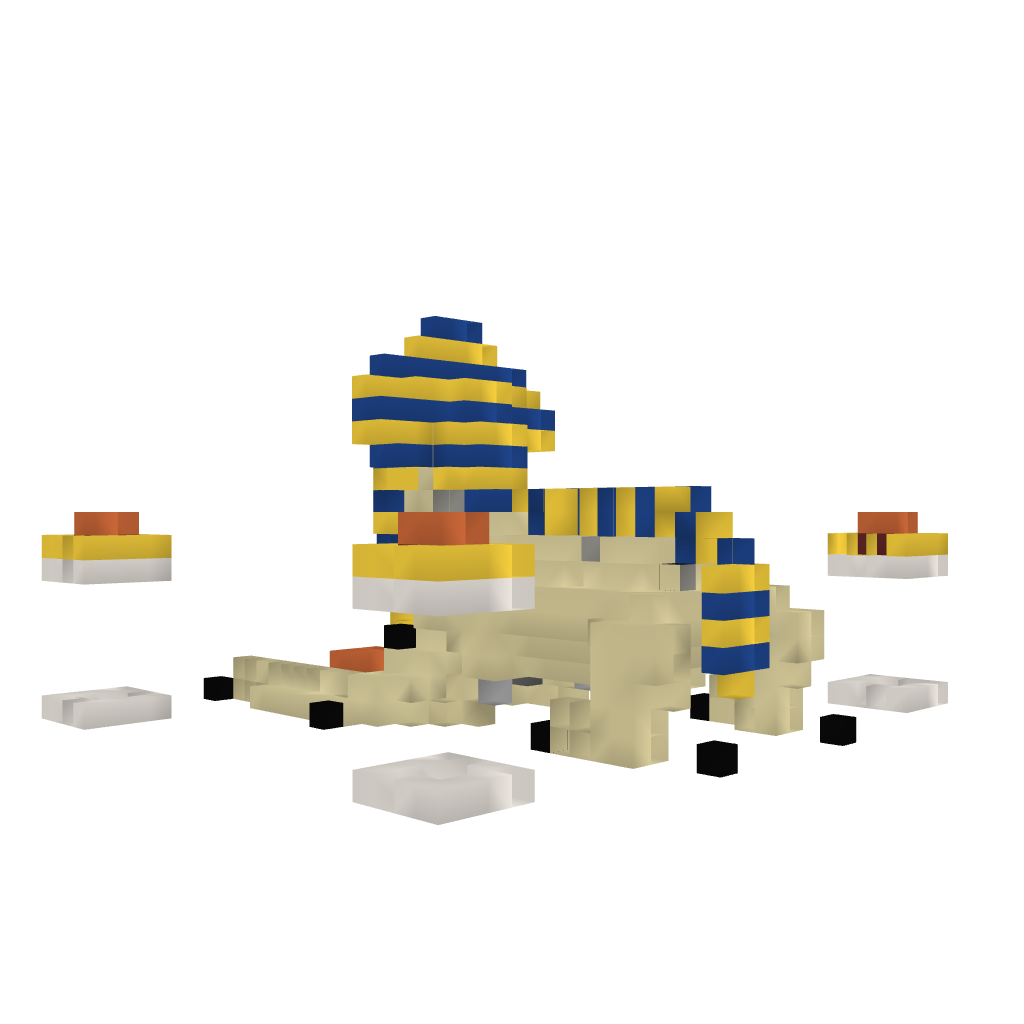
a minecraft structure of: Night Lit Sphinx